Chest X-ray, PA view. Patient: 67 years old, sex F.
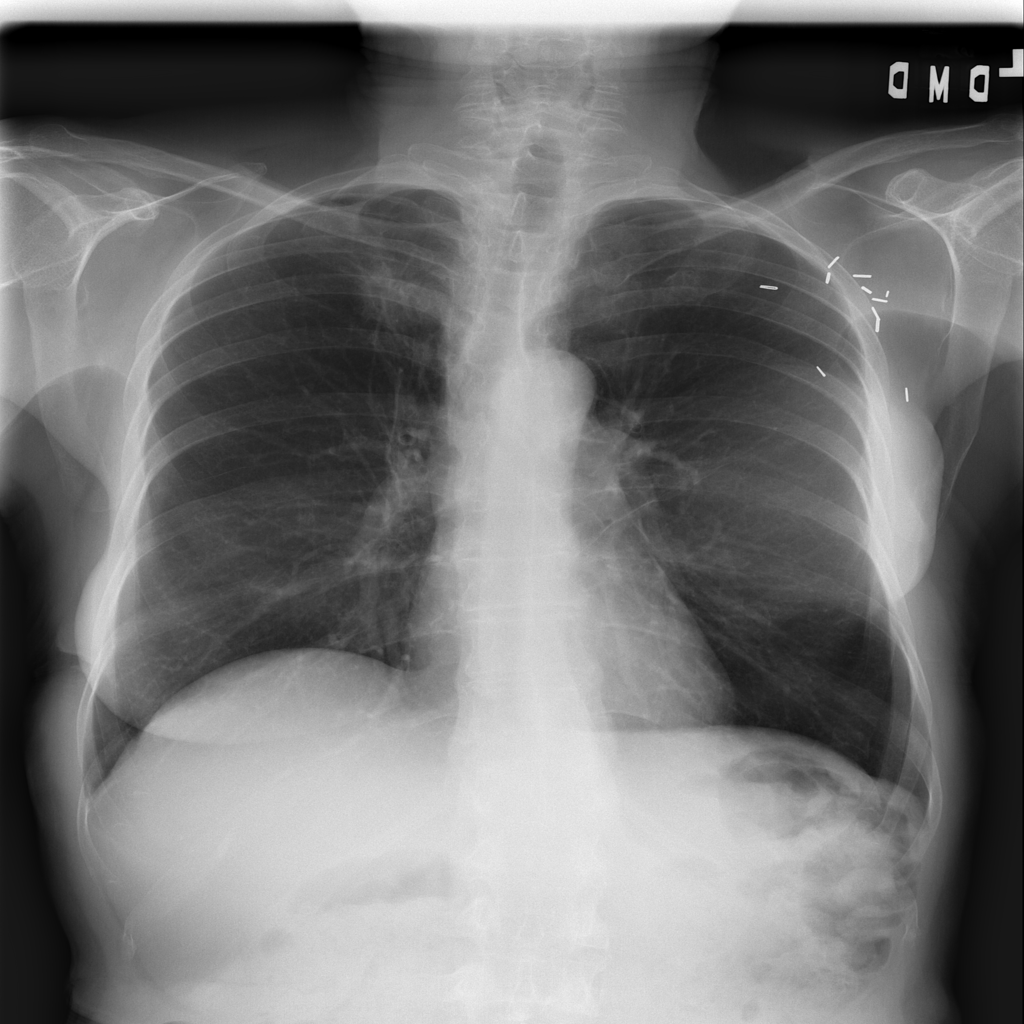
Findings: No Finding